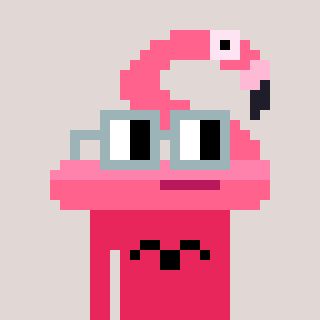
a pixel art character with square dark gray glasses, a flamingo-shaped head and a redpinkish-colored body on a warm background